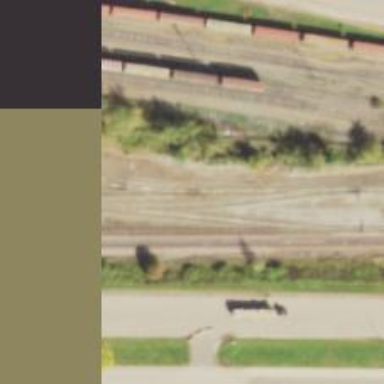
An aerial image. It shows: Single track railway in yard.